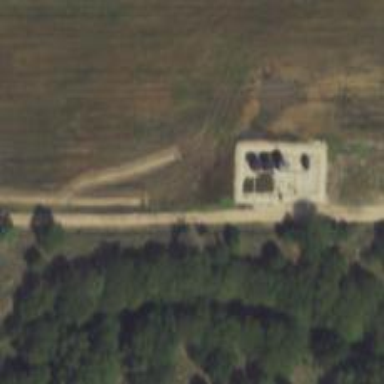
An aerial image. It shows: Storage tank that is man-made.